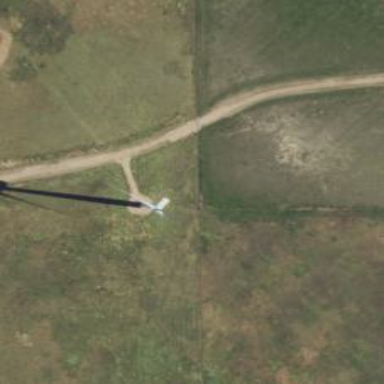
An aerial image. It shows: Wind turbine generator that utilizes wind as its source for generating electricity. It is of the horizontal axis type.